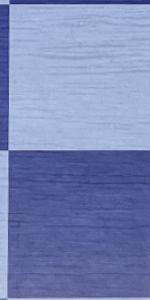
Label: Empty